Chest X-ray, PA view. Patient: 55 years old, sex M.
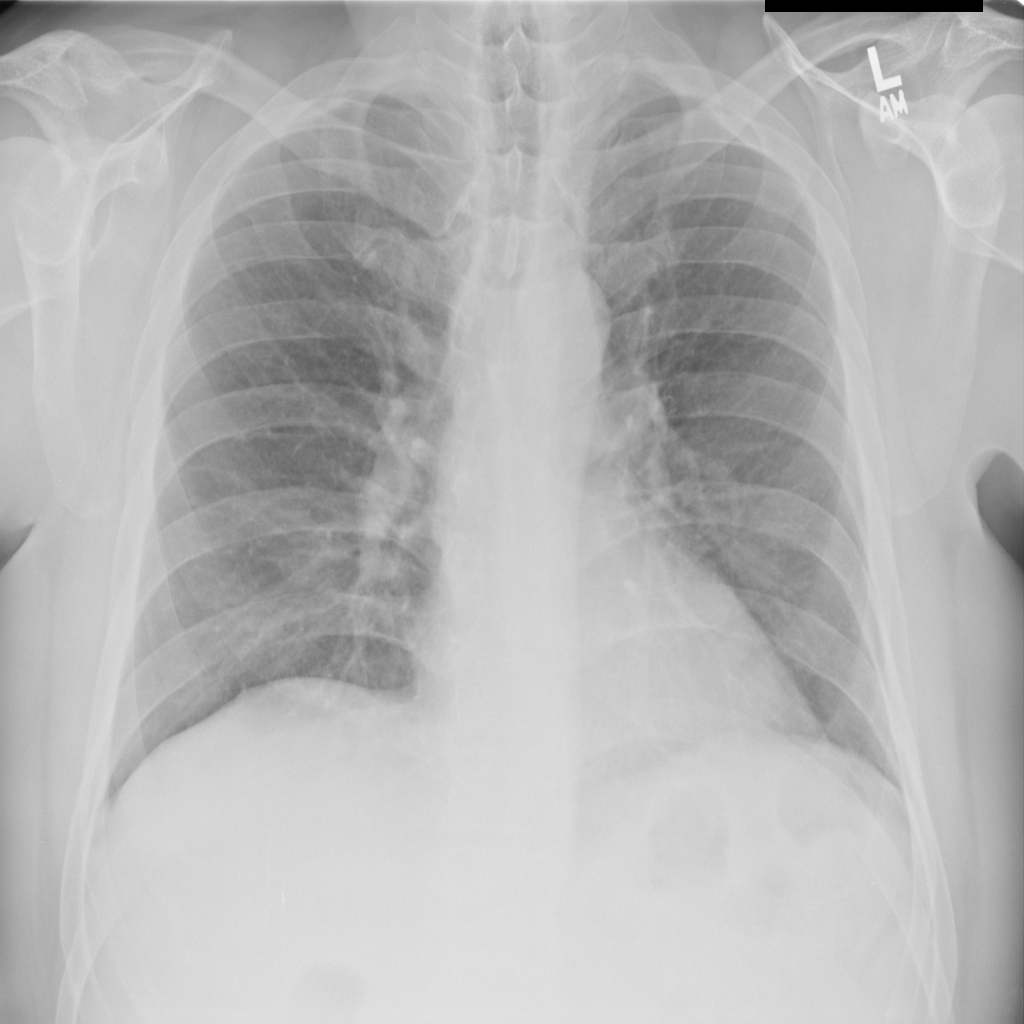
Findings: No Finding